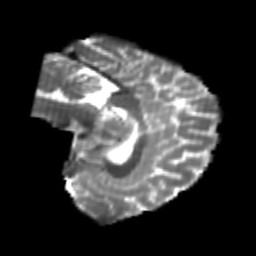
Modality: T2w
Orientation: sagittal
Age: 23
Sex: female
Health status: healthy
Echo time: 0.074 s